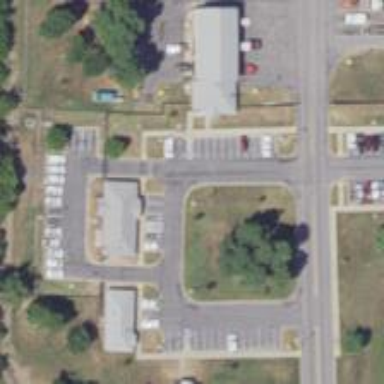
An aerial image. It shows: Parking area.